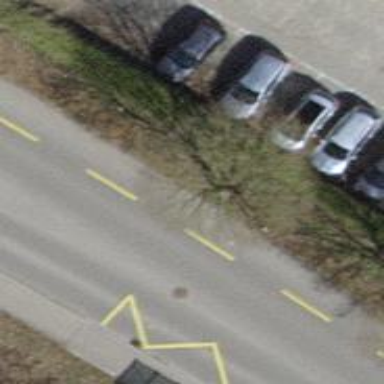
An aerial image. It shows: Street lined with trees.